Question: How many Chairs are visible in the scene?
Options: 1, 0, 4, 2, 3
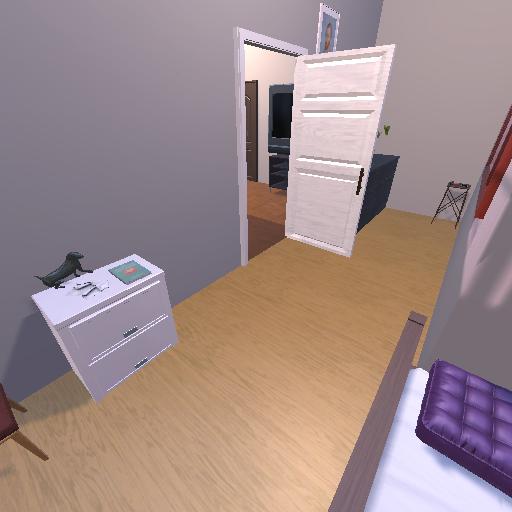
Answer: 1